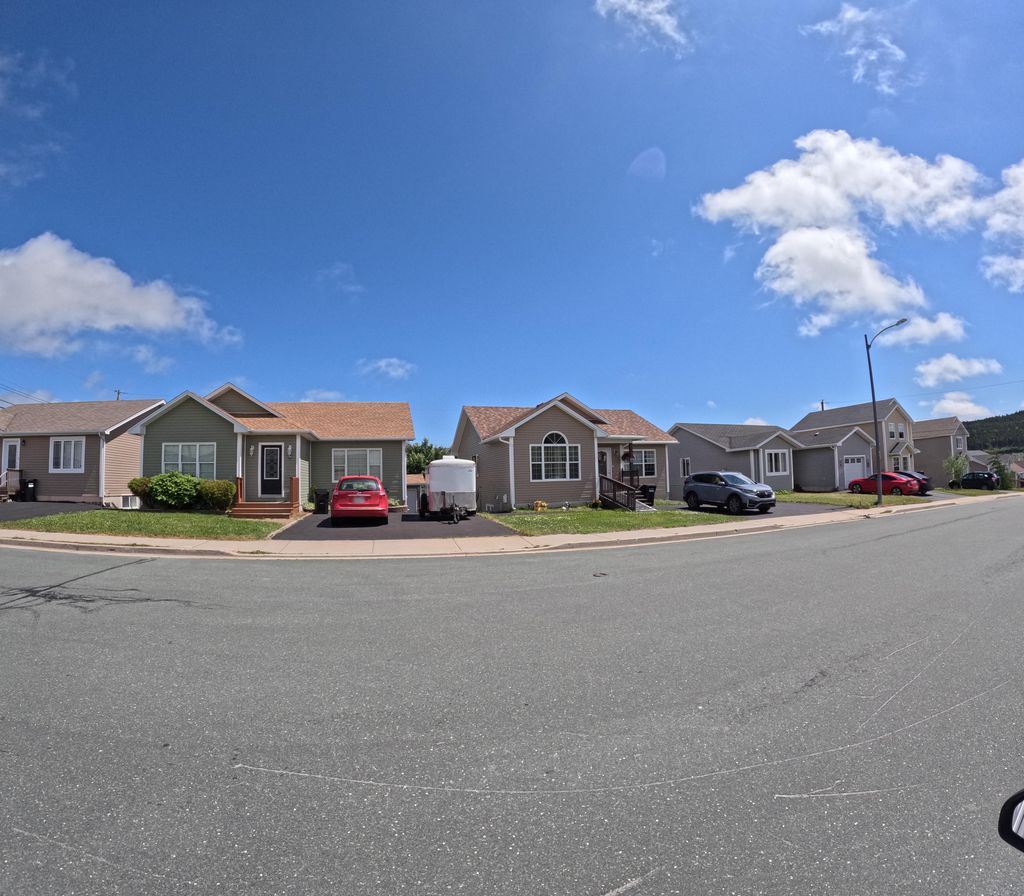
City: st_johns